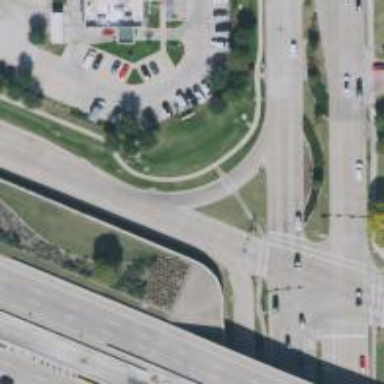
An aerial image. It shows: Secondary road with separate sidewalk and frontage road.